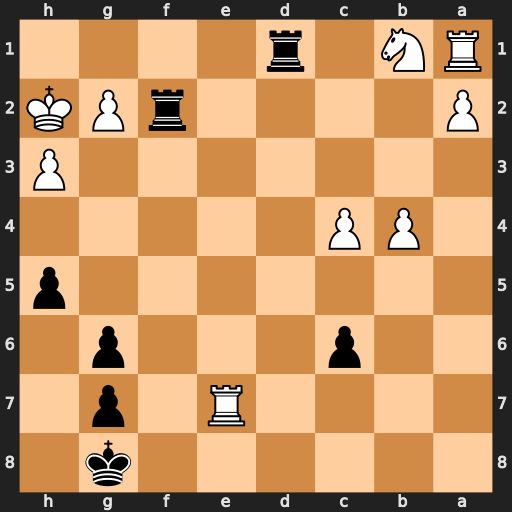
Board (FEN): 6k1/4R1p1/2p3p1/7p/1PP5/7P/P4rPK/RN1r4
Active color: b
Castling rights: -
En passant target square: -
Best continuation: h4 Re8+ Kh7 Re4 g5 Nd2 Rxa1